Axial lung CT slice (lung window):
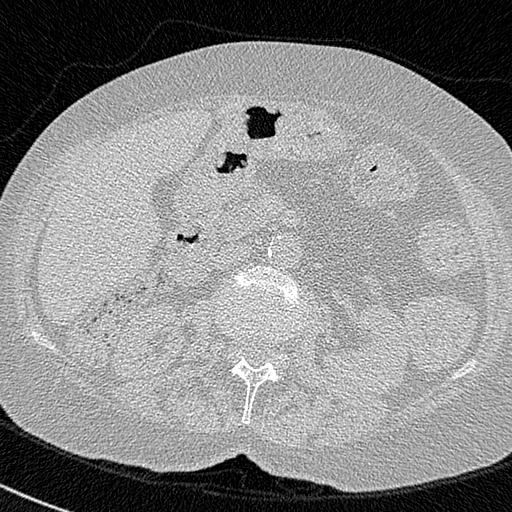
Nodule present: no